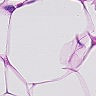
Metastatic tissue present: no